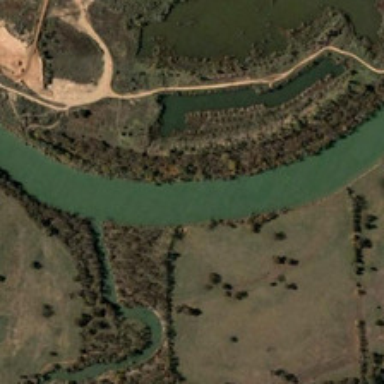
Many trees and meadows are in two sides of a green river .